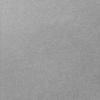
Label: dusty